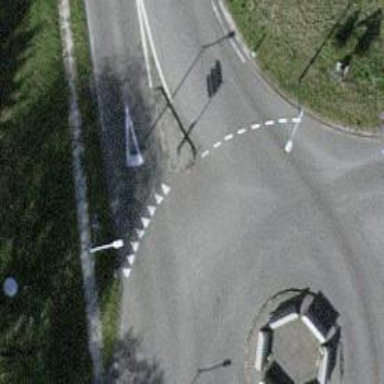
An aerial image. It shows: Road with "give way" sign.